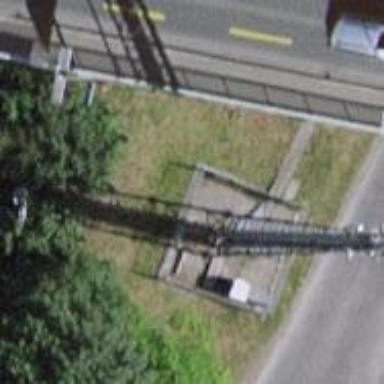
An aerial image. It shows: Man-made mast used for communication purposes.